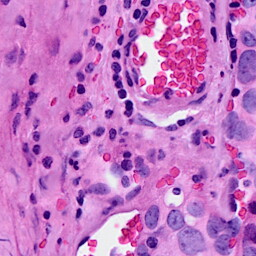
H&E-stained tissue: Breast